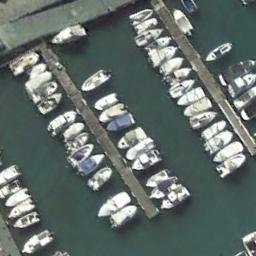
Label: harbor